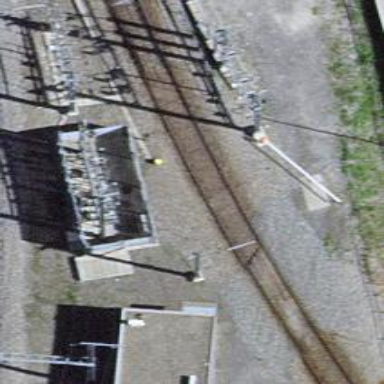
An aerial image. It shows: Single railway track with electrification through contact line.